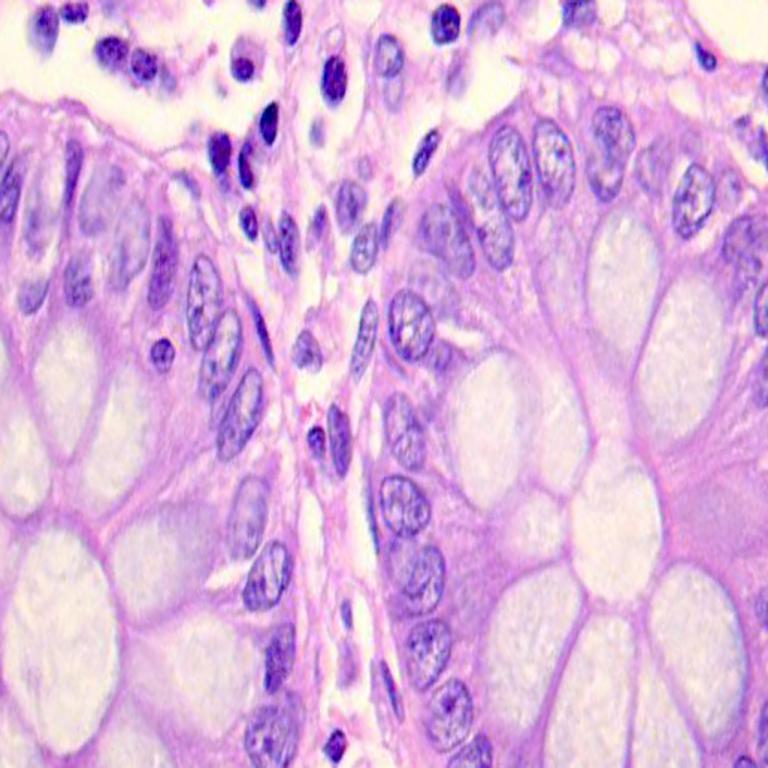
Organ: colon
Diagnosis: benign